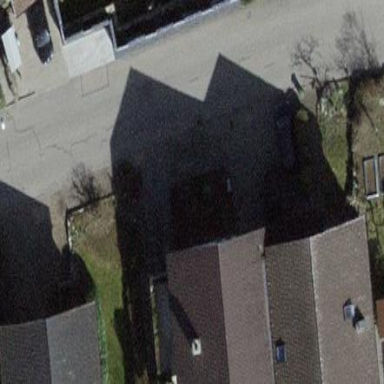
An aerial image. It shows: Residential house.